Question: What is the value of the measurement in the image?
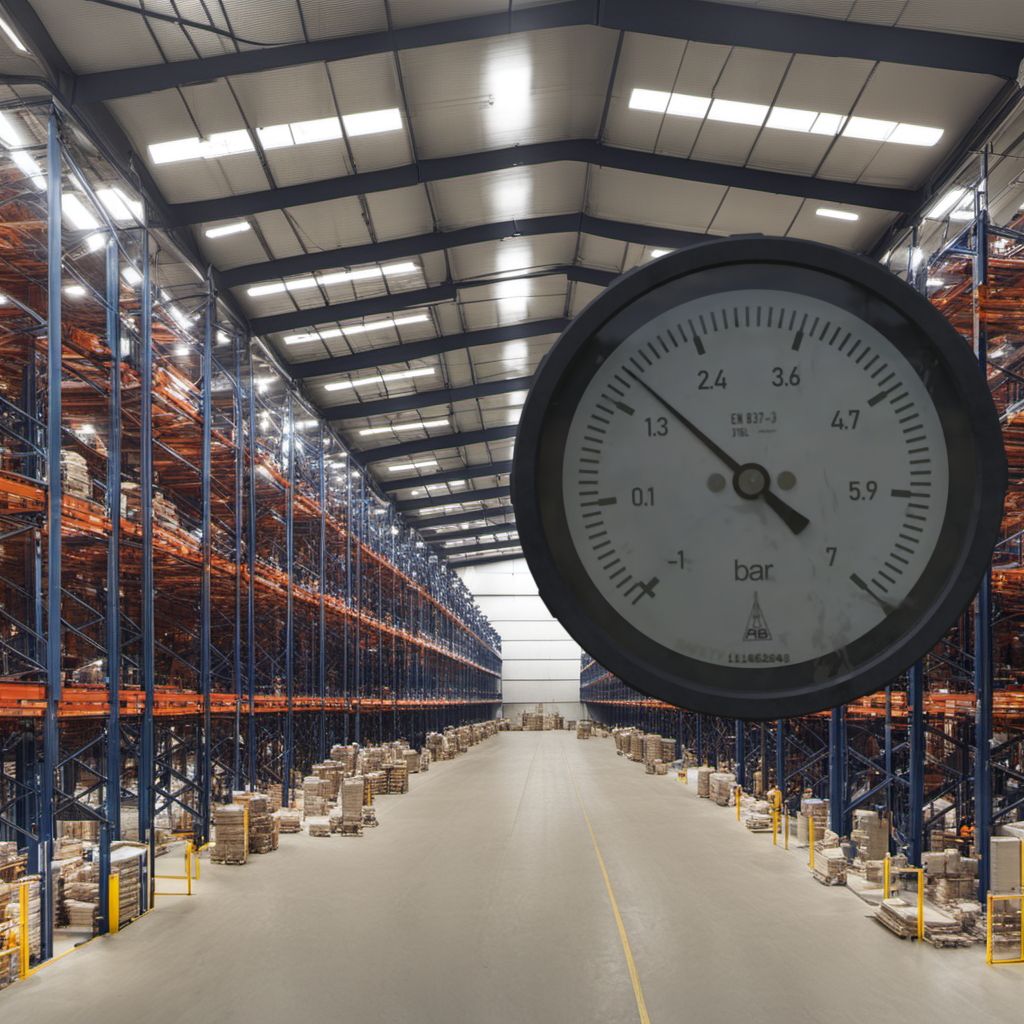
Answer: The result is 1.64
Question: What is the range of the measurement shown in the image?
Answer: The range is from -1 to 7
Question: What is the minimum and maximum reading range of this measurement?
Answer: The minimum value is -1 and the maximum value is 7